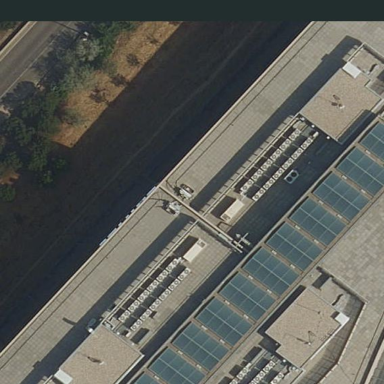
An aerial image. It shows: Office building with flat roof.